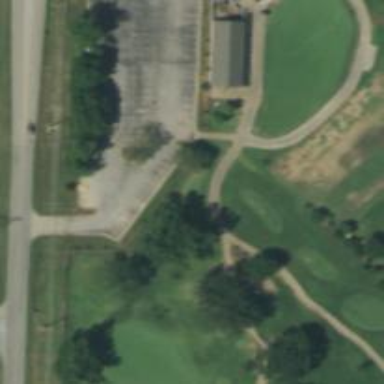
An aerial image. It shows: Path for both road and golf.